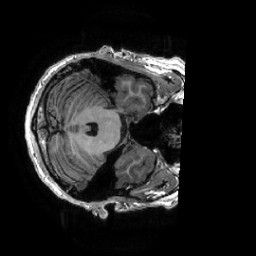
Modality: T1w
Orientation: axial
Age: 26
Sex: male
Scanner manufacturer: ge
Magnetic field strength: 3 T
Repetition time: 0.0073 s
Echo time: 0.003 s